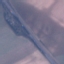
Label: Highway